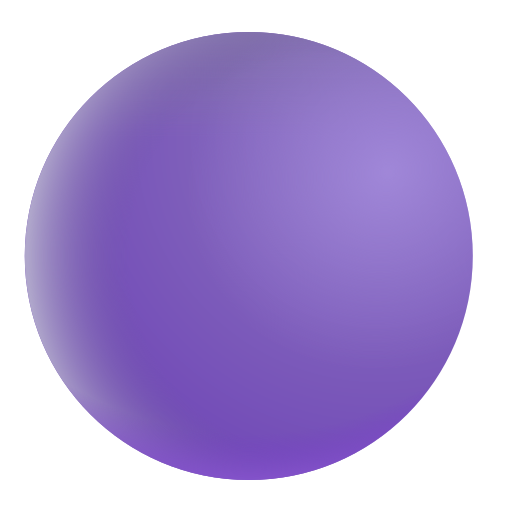
purple circle color